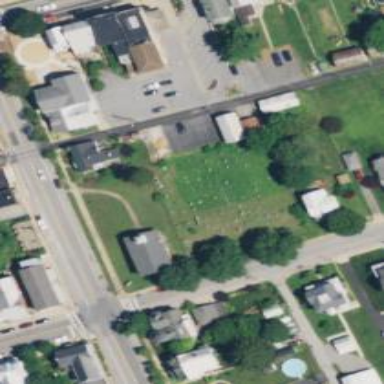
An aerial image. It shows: Grave yard.